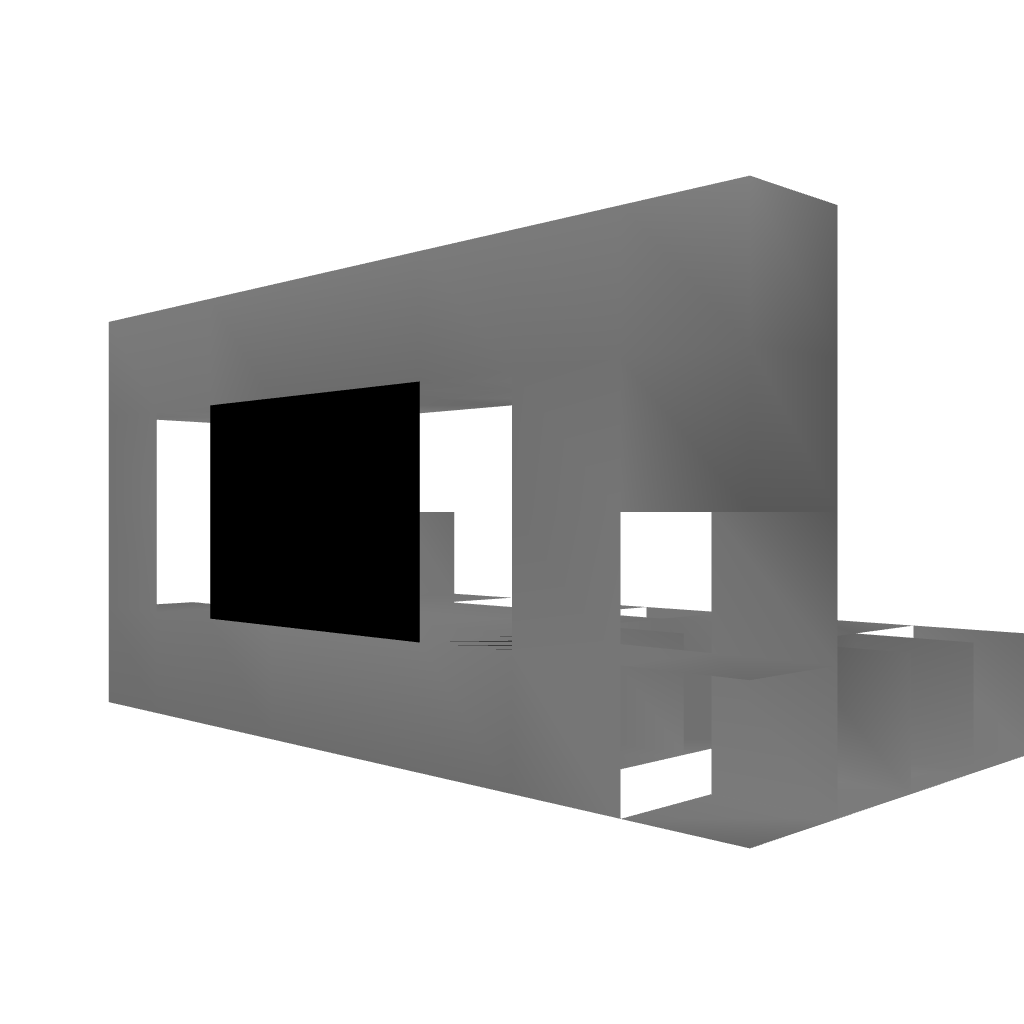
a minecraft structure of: small redstone tv 4 a house bad low quality